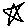
Label: star